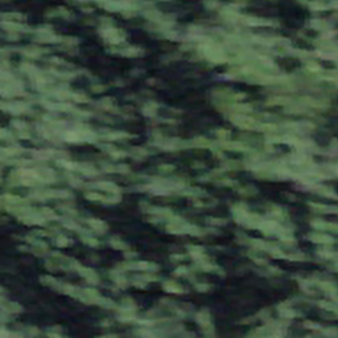
Label: other